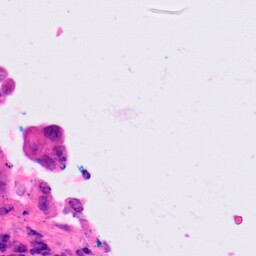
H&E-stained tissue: Lung